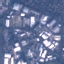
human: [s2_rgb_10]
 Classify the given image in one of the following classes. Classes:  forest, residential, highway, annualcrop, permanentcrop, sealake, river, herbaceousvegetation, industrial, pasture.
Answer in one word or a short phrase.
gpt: Industrial